Рассмотрим простейший процесс рассеяния: частица 1 (налетающая частица) с кинетической энергией $K_1$ летит из бесконечности и упруго сталкивается с покоящейся частицей 2 (частицей-мишенью), в результате чего кинетическая энергия и направление движения первой частицы меняются.
В каком диапазоне могут лежать значения $k$? Обозначим как $\theta$ угол между направлениями движения частицы до и после рассеяния. Введём также величину $R$ — отношение массы второй частицы к массе первой. Зафиксируем некоторое значение $R$ и посмотрим на поведение $k$ как функции $\theta$.
Получите $k(\theta)$ и укажите диапазон возможных значений $\theta$ для произвольного фиксированного $R$. Рассмотрите отдельно случаи $R > 1$, $R=1$ и $R < 1$. Оказывается, в некотором диапазоне значений $R$ кинематический фактор $k$ может быть многозначной функцией $\theta$. Для однозначного определения ветви функции $k(\theta)$ необходимо дополнить описание взаимодействия частиц. Попробуем сделать это на примере наиболее простой модели, в которой сталкивающиеся частицы рассматриваются как однородные гладкие сферические твёрдые тела, взаимодействующие только при столкновении. Пусть сумма радиусов частиц равна $A$, а прицельный параметр — $b$ (см. рис.).  Геометрический смысл прицельного параметра $b$
В этой модели выразите $k$ через $R$, $A$ и $b$. Выберите ветви этой функции, рассмотрев частные случаи лобового $(b=0)$ и касательного $(b=A)$ столкновений. Найдите, какой диапазон значений $b$ соответствует каждой из полученных ветвей. Пусть теперь массы покоя обеих частиц равны $m_0$, размеры частиц несущественны, а скорость налетающей частицы настолько велика, что возникает необходимость учёта релятивистских эффектов. Скорость света в вакууме равна $c$.
Найдите выражение для кинематического коэффициента $k(\theta)$. Сравните его с классическим результатом.
Как связаны между собой $K'_1$ и угол $\alpha$ между направлениями движения частиц после столкновения? При каком $K'_1$ функция $\alpha(K'_1)$ имеет экстремум? Какой это экстремум (минимум или максимум) и чему равно экстремальное значение $\alpha$? Чему при этом равен $\theta$?
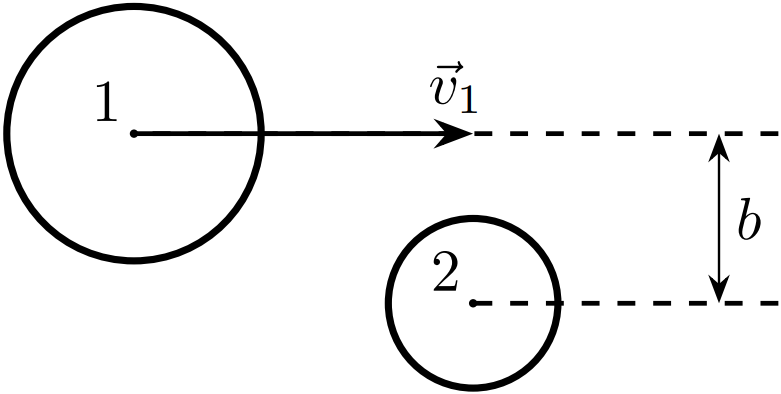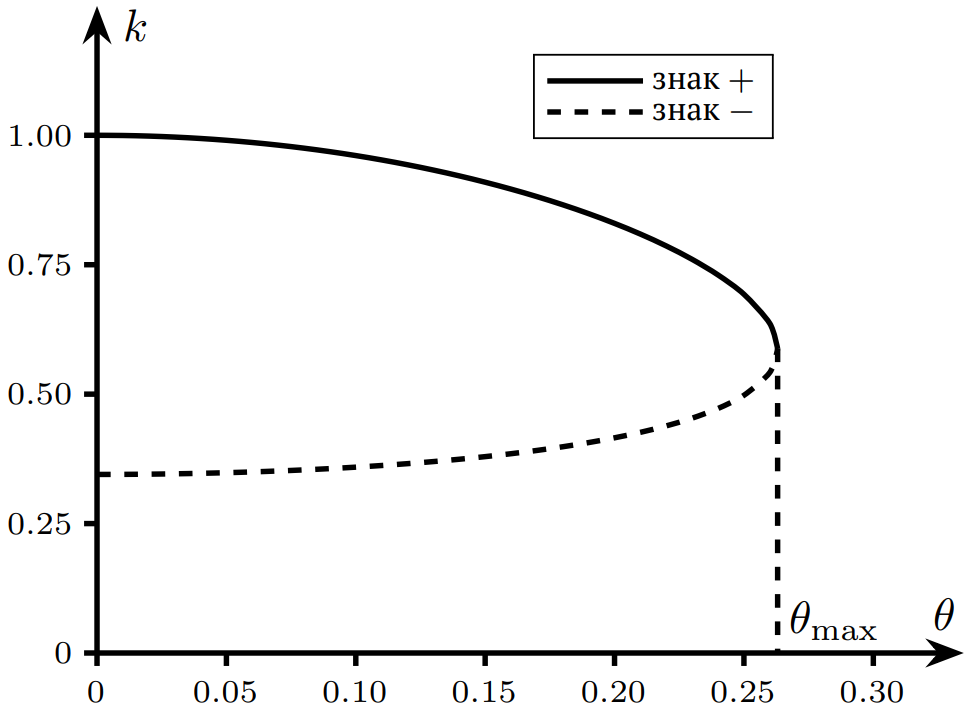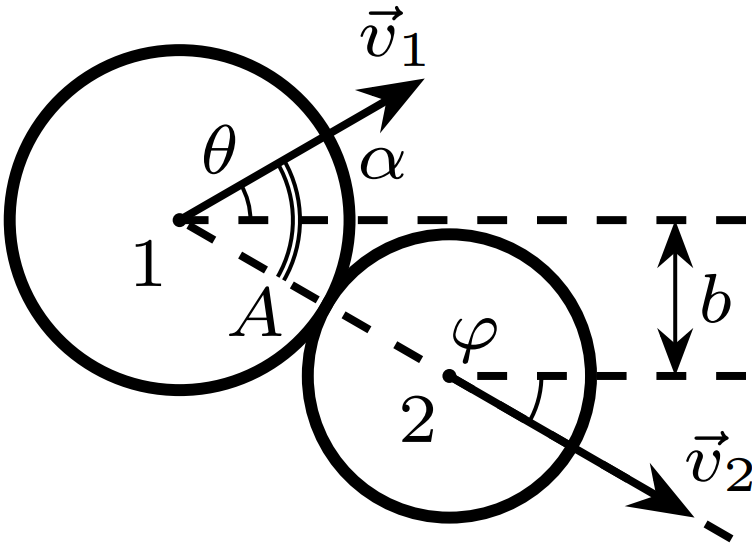
В каком диапазоне могут лежать значения $k$?
Решение: Закон сохранения энергии:\[K_1=K'_1+K'_2.\]Поскольку кинетическая энергия обеих частиц после столкновения должна быть неотрицательной $K'_{1,2}\ge0$, то\[0\le\frac{K'_1}{K_1}=1-\frac{K'_2}{K_1}\le1\implies\]
Ответ: \[0\leq k\leq1\]

Получите $k(\theta)$ и укажите диапазон возможных значений $\theta$ для произвольного фиксированного $R$. Рассмотрите отдельно случаи $R > 1$, $R=1$ и $R < 1$.
Решение: Закон сохранения импульса:\[\vec p_1=\vec p_1'+\vec p_2'.\]Возводим в квадрат:\[p_2^{\prime2}=p_1^2+p_1^{\prime2}-2p_1p_1'\cos\theta.\]Далее, поскольку $p^2=2mK$,\[K_1-2\sqrt{K_1K_1'}\cos\theta+K_1'=R(K_1-K_1')\implies (1+R)k-2\cos\theta\cdot \sqrt k+1-R=0\implies\\\implies \sqrt k=\frac{\cos\theta\pm\sqrt{\cos^2\theta-(1-R^2)}}{R+1}.\]Величина $k$ ограничивается неравенством, полученным в предыдущем пункте. Далее возможны три случая:$R > 1$. В этом случае имеет место неравенство:\[\sqrt{\cos^2\theta-(1-R^2)} > |\cos\theta|.\]Чтобы удовлетворить $\sqrt k \ge 0$, необходимо выбрать знак $+$ в выражении для $k$. В этом выражении $\theta$ может принимать любые значения. Итого: $R=1$. В этом случае выражение упрощается до $k=\cos^2\theta$ при $\theta < \pi/2$ и $k=0$ при $\theta\ge\pi/2\implies$ $R < 1$. В этом случае имеет место неравенство:\[\sqrt{\cos^2\theta-(1-R^2)} < |\cos\theta|.\]При $\theta \ge\pi/2$ условие $\sqrt k\ge0$ не выполняется. При $\theta < \pi/2$ условие существования корня:\[\cos^2\theta-(1-R^2) \ge0\implies\cos\theta\ge\sqrt{1-R^2}.\]При этом в ответе возможны оба знака. Итого:
Ответ: \[k(\theta)=\left[\dfrac{\cos\theta+\sqrt{\cos^2\theta-(1-R^2)}}{R+1}\right]^2,\qquad 0\leq\theta\leq\pi\]  $R=1$. В этом случае выражение упрощается до $k=\cos^2\theta$ при $\theta < \pi/2$ и $k=0$ при $\theta\ge\pi/2\implies$
Ответ: \[k(\theta)=\cos^2\theta,\qquad 0\leq\theta < \dfrac\pi2\]  $R < 1$. В этом случае имеет место неравенство:\[\sqrt{\cos^2\theta-(1-R^2)} < |\cos\theta|.\]При $\theta \ge\pi/2$ условие $\sqrt k\ge0$ не выполняется. При $\theta < \pi/2$ условие существования корня:\[\cos^2\theta-(1-R^2) \ge0\implies\cos\theta\ge\sqrt{1-R^2}.\]При этом в ответе возможны оба знака. Итого:
Ответ: \[k(\theta)=\left[\dfrac{\cos\theta\pm\sqrt{\cos^2\theta-(1-R)^2}}{R+1}\right]^2,\qquad0\leq\theta\leq\arccos\sqrt{1-R^2}\]

В этой модели выразите $k$ через $R$, $A$ и $b$. Выберите ветви этой функции, рассмотрев частные случаи лобового $(b=0)$ и касательного $(b=A)$ столкновений. Найдите, какой диапазон значений $b$ соответствует каждой из полученных ветвей.
Решение: Рассмотрим процесс выбора ветви при $R < 1$. Угол между импульсом $\vec p'_2$ шара 2 после столкновения и начальным импульсом $\vec p_1$ шара 1 обозначим $\varphi$. Прицельный параметр и сумма радиусов шаров будут связаны как:\[b=A\sin\varphi.\]Теорема косинусов:\[p_1^{\prime2}=p_1^2+p_2^{\prime2}-2p_1p'_2\cos\varphi\implies (1+R)\sqrt{1-k}=2\sqrt R\cos\varphi\implies \\\implies k=1-\frac{4R\cos^2\varphi}{(1+R)^2}=1-\frac{4R(1-\sin^2\varphi)}{(1+R)^2}=\frac{(1-R)^2+4Rb^2/A^2}{(1+R)^2}.\]В случае касательного столкновения твёрдых шаров должно быть $k=1$, что соответствует знаку $+$. В случае лобового столкновения $k=\left(\dfrac{1-R}{1+R}\right)^2$, что соответствует знаку $-$. Переход от одной ветви к другой происходит в точке $\theta=\theta_{\max}=\arccos\sqrt{1-R^2}$, в которой\[\sqrt{k_\mathrm {cr}}=\cfrac{\cos\theta_{\max}}{1+R}=\sqrt{\dfrac{1-R}{1+R}}\implies b_{\mathrm{cr}}=\sqrt{\dfrac{1-R}{2}}\,A\implies\]
Ответ: \[k(\theta)=\begin{cases}\left[\dfrac{\cos\theta+\sqrt{\cos^2\theta-(1-R)^2}}{R+1}\right]^2&A\geq b\geq A\sqrt\frac{1-R}2\\\left[\dfrac{\cos\theta-\sqrt{\cos^2\theta-(1-R)^2}}{R+1}\right]^2&A\sqrt\frac{1-R}2 > b\geq0\end{cases}\]

Найдите выражение для кинематического коэффициента $k(\theta)$. Сравните его с классическим результатом.
Решение: Кинетическая энергия частицы:\[K=E-m_0c^2.\]Связь энергии и импульса:\[E^2=m_0^2c^4+p^2c^2.\]Подставляя в закон сохранения импульса, получаем:\[E_{2}^{\prime 2}=E_{1}^{ 2}+E_{1}^{\prime 2}-m_0^{2}c^4-2\sqrt{(E_{1}^{2}-m_0^2c^4)(E_{1}^{\prime 2}-m_0^2c^4)}\cos\theta\implies\\\implies\cos\theta=\sqrt{\dfrac{(E_1+m_0c^2)(E'_1-m_0c^2)}{(E_1-m_0c^2)(E'_1+m_0c^2)}}=\sqrt{\dfrac{(K_1+2m_0c^2)K'_1}{K_1(K'_1+2m_0c^2)}}\implies\]
Ответ: \[k=\frac{\cos^2\theta}{1+\dfrac{K_1}{2m_0c^2}\big[1-\cos^2\theta\big]}\]
Ответ: \[k_\mathrm{rel} < k_\mathrm {cl},\qquad k_\mathrm{rel} \to k_\mathrm {cl}\quad\left(\dfrac{K_1}{m_0c^2}\to0\right)\]

Как связаны между собой $K'_1$ и угол $\alpha$ между направлениями движения частиц после столкновения? При каком $K'_1$ функция $\alpha(K'_1)$ имеет экстремум? Какой это экстремум (минимум или максимум) и чему равно экстремальное значение $\alpha$? Чему при этом равен $\theta$?
Решение: Закон сохранения импульса:\[p_1^2=p_1^{\prime2}+p_2^{\prime2}+2p'_1p'_2\cos\alpha\implies (E'_1-m_0c^2)(E'_2-m_0c^2)=\sqrt{(E_1^{\prime2}-m_0^2c^4)(E_2^{\prime2}-m_0^2c^4)}\,\cos\alpha\implies\\\implies\cos\alpha=\sqrt{\frac{ (E'_1-m_0c^2)(E'_2-m_0c^2)}{ (E'_1+m_0c^2)(E'_2+m_0c^2)}}=\sqrt{\frac{K'_1(K_1-K'_1)}{(K'_1+2m_0c^2)(K_1-K'_1+2m_0c^2)}}\implies\] Экстремум найдём, приравняв к нулю производную:\[0=\frac{\mathrm d\cos\alpha}{\mathrm dK'_1}=\frac{(K_1+2m_0c^2)(K_1-2K'_1)m_0c^2}{\left[(K'_1+2m_0c^2)(K_1-K'_1+2m_0c^2)\right]^{3/2}}\implies\] Поскольку $\dfrac{\mathrm d^2\cos\alpha}{\mathrm dK_1^{\prime2}} < 0$, этот экстремум — Подставляем $K'_1=\dfrac{1}{2}K_1$:\[\cos\alpha_{\min}=\frac{K_1}{K_1+4m_0c^2}\implies\] Подставляя $K'_1=\dfrac{1}{2}K_1$ в выражение, полученное в предыдущем пункте, получим:\[\cos^2\theta=\frac{K_1+2m_0c^2}{K_1+4m_0c^2}=\frac{1}{2}\big(1+\cos\alpha_{\min}\big)\implies \theta=\alpha_{\min}/2\implies\]
Ответ: \[\alpha=\arccos\sqrt\frac{K'_1(K_1-K'_1)}{(K'_1+2m_0c^2)(K_1-K'_1+2m_0c^2)}\]  Экстремум найдём, приравняв к нулю производную:\[0=\frac{\mathrm d\cos\alpha}{\mathrm dK'_1}=\frac{(K_1+2m_0c^2)(K_1-2K'_1)m_0c^2}{\left[(K'_1+2m_0c^2)(K_1-K'_1+2m_0c^2)\right]^{3/2}}\implies\]
Ответ: \[K'_1=\dfrac{1}{2}K_1\]  Поскольку $\dfrac{\mathrm d^2\cos\alpha}{\mathrm dK_1^{\prime2}} < 0$, этот экстремум —
Ответ: Максимум  Подставляем $K'_1=\dfrac{1}{2}K_1$:\[\cos\alpha_{\min}=\frac{K_1}{K_1+4m_0c^2}\implies\]
Ответ: \[\alpha_{\min}=\arccos\cfrac{K_1}{K_1+4m_0c^2}\]  Подставляя $K'_1=\dfrac{1}{2}K_1$ в выражение, полученное в предыдущем пункте, получим:\[\cos^2\theta=\frac{K_1+2m_0c^2}{K_1+4m_0c^2}=\frac{1}{2}\big(1+\cos\alpha_{\min}\big)\implies \theta=\alpha_{\min}/2\implies\]
Ответ: \[\theta=\cfrac{1}{2}\arccos\cfrac{K_1}{K_1+4m_0c^2}\]
Темы:
T, Механика, СТО, Китайские, Столкновения